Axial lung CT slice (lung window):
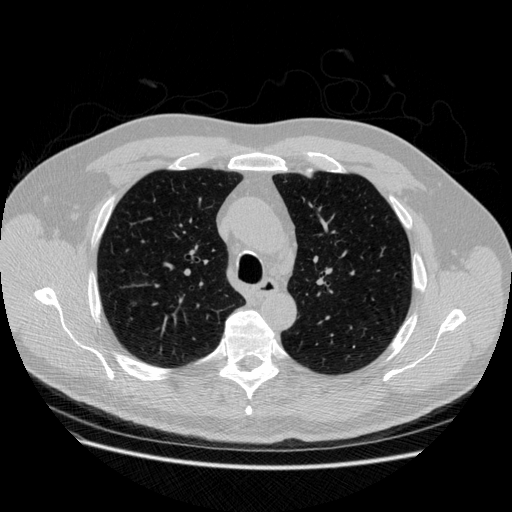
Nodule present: no